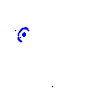
Particle: kaon